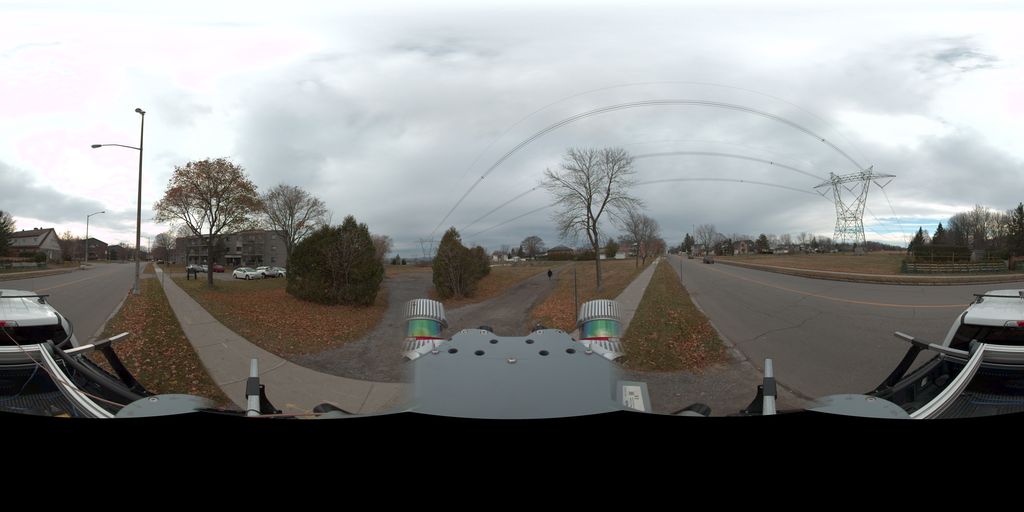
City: quebec_city